Interaction volume radius: 5 \u00c5
Interaction volume height: 25 \u00c5
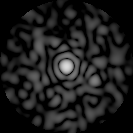
Disorder parameter: 0.8125